Question: I have a problem with inner div opacity. In my page two div boxes and I want set opacity to child div with css. Here is What I want in picture below.
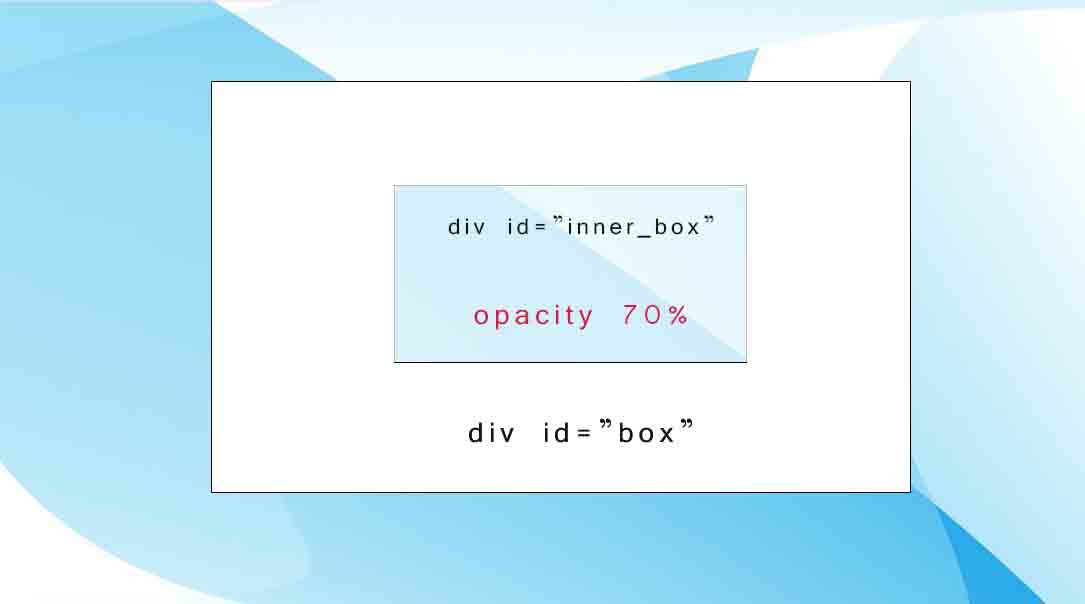
Answer: You may use outline + rgba :
<URL>
'''
html {
background:turquoise
url(http://lorempixel.com/100/100/abstract/10)
}
div {
margin:5em;
border:solid;
overflow:hidden;
}
p {
border:1px solid;
margin:2em;
padding:1em;
}
.opaclike {
outline:2000px solid white;
position:relative;
z-index:-1;
background:rgba(255,255,255,0.5)
}
'''
'''
<div>
<p>text</p>
<p class="opaclike">text</p>
<p>text</p>
</div>
'''